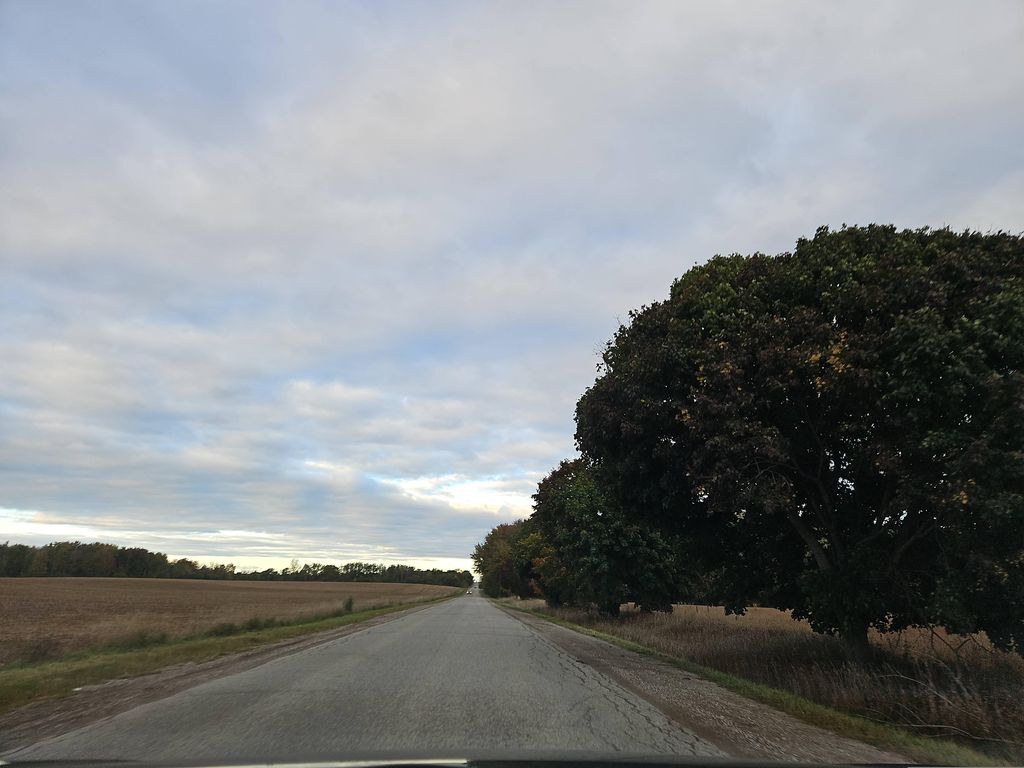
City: kitchener-waterloo